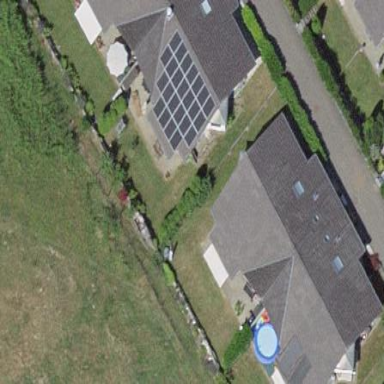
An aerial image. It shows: Semi-detached house.